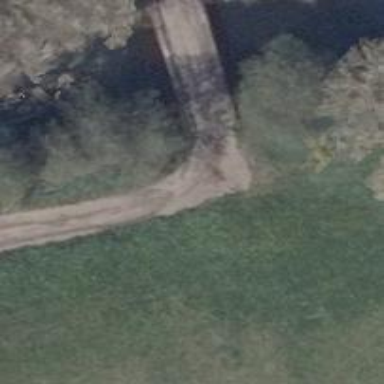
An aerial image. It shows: Track road passing over bridge with grade 3 tracktype.